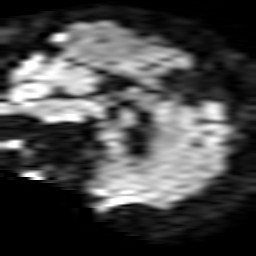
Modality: TRACE
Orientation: sagittal
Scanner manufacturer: philips
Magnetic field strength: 1.5 T
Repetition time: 2.887 s
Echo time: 0.06318 s